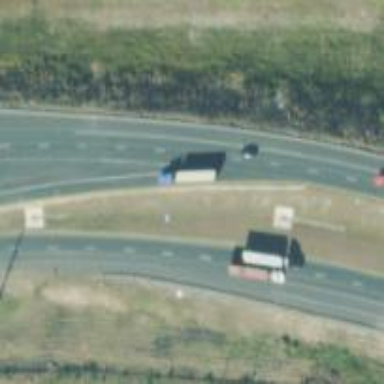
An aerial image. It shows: Trunk link highway.